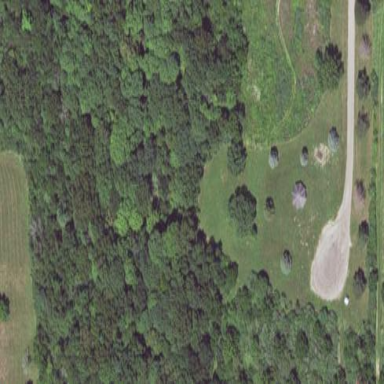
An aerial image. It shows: Picnic site with grass surface.